Question: Typically, the scrollView's content view is a rectangle. But I would like to implement that is not a rectangle.... For example....

The yellow, Grid 6 is the current position...Here is the example flow:
1. User swipe to left. (cannot scroll to left) Current: 6.
2. User swipe to right. (scroll to right) Current: 7.
3. User swipe to down. (scroll to down) Current: 8.
4. User swipe to down. (cannot scroll to down) Current: 8.
As you can see, the Content view of the scrollView is not rectangle. Any ideas on how to implement it? Thanks.
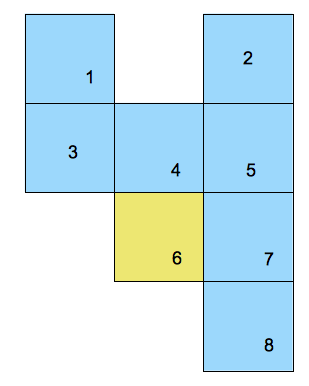
Answer: This is an interesting idea to implement. I can think of a few approaches that might work. I tried out one, and you can find my implementation in <URL>. Download it and try it out for yourself.
My approach is to use a normal 'UIScrollView', and constrain its 'contentOffset' in the delegate's 'scrollViewDidScroll:' method (and a few other delegate methods).
### Preliminaries
First, we're going to need a constant for the page size:
'''
static const CGSize kPageSize = { 200, 300 };
'''
And we're going to need a data structure to hold the current x/y position in the grid of pages:
'''
typedef struct {
int x;
int y;
} MapPosition;
'''
We need to declare that our view controller conforms to the 'UIScrollViewDelegate' protocol:
'''
@interface ViewController () <UIScrollViewDelegate>
@end
'''
And we're going to need instance variables to hold the grid (map) of pages, the current position in that grid, and the scroll view:
'''
@implementation ViewController {
NSArray *map_;
MapPosition mapPosition_;
UIScrollView *scrollView_;
}
'''
### Initializing the map
My map is just an array of arrays, with a string name for each accessible page and '[NSNull null]' at inaccessible grid positions. I'll initialize the map from my view controller's init method:
'''
- (id)initWithNibName:(NSString *)nibNameOrNil bundle:(NSBundle *)nibBundleOrNil {
if (self = [super initWithNibName:nibNameOrNil bundle:nibBundleOrNil]) {
[self initMap];
}
return self;
}
- (void)initMap {
NSNull *null = [NSNull null];
map_ = @[
@[ @"1", null, @"2"],
@[ @"3", @"4", @"5" ],
@[ null, @"6", @"7" ],
@[ null, null, @"8" ],
];
mapPosition_ = (MapPosition){ 0, 0 };
}
'''
### Setting up the view hierarchy
My view hierarchy will look like this:
- - - - - - -
Normally I'd set up some of my views in a xib, but since it's hard to show xibs in a stackoverflow answer, I'll do it all in code. So in my 'loadView' method, I first set up a "content view" that will live inside the scroll view. The content view will contain a subviews for each page:
'''
- (void)loadView {
UIView *contentView = [[UIView alloc] initWithFrame:CGRectMake(0, 0, [map_[0] count] * kPageSize.width, map_.count * kPageSize.height)];
contentView.backgroundColor = [UIColor colorWithHue:0.1 saturation:0.1 brightness:0.9 alpha:1];
[self addPageViewsToContentView:contentView];
'''
Then I'll create my scroll view:
'''
scrollView_ = [[UIScrollView alloc] initWithFrame:CGRectMake(0, 0, kPageSize.width, kPageSize.height)];
scrollView_.delegate = self;
scrollView_.bounces = NO;
scrollView_.autoresizingMask = (UIViewAutoresizingFlexibleLeftMargin
| UIViewAutoresizingFlexibleRightMargin
| UIViewAutoresizingFlexibleTopMargin
| UIViewAutoresizingFlexibleBottomMargin);
'''
I add the content view as a subview of the scroll view and set up the scroll view's content size and offset:
'''
scrollView_.contentSize = contentView.frame.size;
[scrollView_ addSubview:contentView];
scrollView_.contentOffset = [self contentOffsetForCurrentMapPosition];
'''
Finally, I create my top-level view and give it the scroll view as a subview:
'''
UIView *myView = [[UIView alloc] initWithFrame:scrollView_.frame];
[myView addSubview:scrollView_];
myView.backgroundColor = [UIColor colorWithWhite:0.95 alpha:1];
self.view = myView;
}
'''
Here's how I compute the scroll view's content offset for the current map position, and for any map position:
'''
- (CGPoint)contentOffsetForCurrentMapPosition {
return [self contentOffsetForMapPosition:mapPosition_];
}
- (CGPoint)contentOffsetForMapPosition:(MapPosition)position {
return CGPointMake(position.x * kPageSize.width, position.y * kPageSize.height);
}
'''
To create subviews of the content view for each accessible page, I loop over the map:
'''
- (void)addPageViewsToContentView:(UIView *)contentView {
for (int y = 0, yMax = map_.count; y < yMax; ++y) {
NSArray *mapRow = map_[y];
for (int x = 0, xMax = mapRow.count; x < xMax; ++x) {
id page = mapRow[x];
if (![page isKindOfClass:[NSNull class]]) {
[self addPageViewForPage:page x:x y:y toContentView:contentView];
}
}
}
}
'''
And here's how I create each page view:
'''
- (void)addPageViewForPage:(NSString *)page x:(int)x y:(int)y toContentView:(UIView *)contentView {
UILabel *label = [[UILabel alloc] initWithFrame:CGRectInset(CGRectMake(x * kPageSize.width, y * kPageSize.height, kPageSize.width, kPageSize.height), 10, 10)];
label.text = page;
label.textAlignment = NSTextAlignmentCenter;
label.layer.shadowOffset = CGSizeMake(0, 2);
label.layer.shadowRadius = 2;
label.layer.shadowOpacity = 0.3;
label.layer.shadowPath = [UIBezierPath bezierPathWithRect:label.bounds].CGPath;
label.clipsToBounds = NO;
[contentView addSubview:label];
}
'''
### Constraining the scroll view's contentOffset
As the user moves his finger around, I want to prevent the scroll view from showing an area of its content that doesn't contain a page. Whenever the scroll view scrolls (by updating its 'contentOffset'), it sends 'scrollViewDidScroll:' to its delegate, so I can implement 'scrollViewDidScroll:' to reset the 'contentOffset' if it goes out of bounds:
'''
- (void)scrollViewDidScroll:(UIScrollView *)scrollView {
CGPoint contentOffset = scrollView_.contentOffset;
'''
First, I want to constrain 'contentOffset' so the user can only scroll horizontally or vertically, not diagonally:
'''
CGPoint constrainedContentOffset = [self contentOffsetByConstrainingMovementToOneDimension:contentOffset];
'''
Next, I want to constrain 'contentOffset' so that it only shows parts of the scroll view that contain pages:
'''
constrainedContentOffset = [self contentOffsetByConstrainingToAccessiblePoint:constrainedContentOffset];
'''
If my constraints modified 'contentOffset', I need to tell the scroll view about it:
'''
if (!CGPointEqualToPoint(contentOffset, constrainedContentOffset)) {
scrollView_.contentOffset = constrainedContentOffset;
}
'''
Finally, I update my idea of the current map position based on the (constrained) 'contentOffset':
'''
mapPosition_ = [self mapPositionForContentOffset:constrainedContentOffset];
}
'''
Here's how I compute the map position for a given 'contentOffset':
'''
- (MapPosition)mapPositionForContentOffset:(CGPoint)contentOffset {
return (MapPosition){ roundf(contentOffset.x / kPageSize.width),
roundf(contentOffset.y / kPageSize.height) };
}
'''
Here's how I constrain the movement to just horizontal or vertical and prevent diagonal movement:
'''
- (CGPoint)contentOffsetByConstrainingMovementToOneDimension:(CGPoint)contentOffset {
CGPoint baseContentOffset = [self contentOffsetForCurrentMapPosition];
CGFloat dx = contentOffset.x - baseContentOffset.x;
CGFloat dy = contentOffset.y - baseContentOffset.y;
if (fabsf(dx) < fabsf(dy)) {
contentOffset.x = baseContentOffset.x;
} else {
contentOffset.y = baseContentOffset.y;
}
return contentOffset;
}
'''
Here's how I constrain 'contentOffset' to only go where there are pages:
'''
- (CGPoint)contentOffsetByConstrainingToAccessiblePoint:(CGPoint)contentOffset {
return [self isAccessiblePoint:contentOffset]
? contentOffset
: [self contentOffsetForCurrentMapPosition];
}
'''
Deciding whether a point is accessible turns out to be the tricky bit. It's not enough to just round the point's coordinates to the nearest potential page center and see if that rounded point represents an actual page. That would, for example, let the user drag left/scroll right from page 1, revealing the empty space between pages 1 and 2, until page 1 is half off the screen. We need to round the point down up to potential page centers, and see if both rounded points represent valid pages. Here's how:
'''
- (BOOL)isAccessiblePoint:(CGPoint)point {
CGFloat x = point.x / kPageSize.width;
CGFloat y = point.y / kPageSize.height;
return [self isAccessibleMapPosition:(MapPosition){ floorf(x), floorf(y) }]
&& [self isAccessibleMapPosition:(MapPosition){ ceilf(x), ceilf(y) }];
}
'''
Checking whether a map position is accessible means checking that it's in the bounds of the grid and that there's actually a page at that position:
'''
- (BOOL)isAccessibleMapPosition:(MapPosition)p {
if (p.y < 0 || p.y >= map_.count)
return NO;
NSArray *mapRow = map_[p.y];
if (p.x < 0 || p.x >= mapRow.count)
return NO;
return ![mapRow[p.x] isKindOfClass:[NSNull class]];
}
'''
### Forcing the scroll view to rest at page boundaries
If you don't need to force the scroll view to rest at page boundaries, you can skip the rest of this. Everything I described above will work without the rest of this.
I tried setting 'pagingEnabled' on the scroll view to force it to come to rest at page boundaries, but it didn't work reliably, so I have to enforce it by implementing more delegate methods.
We'll need a couple of utility functions. The first function just takes a 'CGFloat' and returns 1 if it's positive and -1 otherwise:
'''
static int sign(CGFloat value) {
return value > 0 ? 1 : -1;
}
'''
The second function takes a velocity. It returns 0 if the absolute value of the velocity is below a threshold. Otherwise, it returns the sign of the velocity:
'''
static int directionForVelocity(CGFloat velocity) {
static const CGFloat kVelocityThreshold = 0.1;
return fabsf(velocity) < kVelocityThreshold ? 0 : sign(velocity);
}
'''
Now I can implement one of the delegate methods that the scroll view calls when the user stops dragging. In this method, I set the 'targetContentOffset' of the scroll view to the nearest page boundary in the direction that the user was scrolling:
'''
- (void)scrollViewWillEndDragging:(UIScrollView *)scrollView withVelocity:(CGPoint)velocity targetContentOffset:(inout CGPoint *)targetContentOffset {
if (fabsf(velocity.x) > fabsf(velocity.y)) {
*targetContentOffset = [self contentOffsetForPageInHorizontalDirection:directionForVelocity(velocity.x)];
} else {
*targetContentOffset = [self contentOffsetForPageInVerticalDirection:directionForVelocity(velocity.y)];
}
}
'''
Here's how I find the nearest page boundary in a horizontal direction. It relies on the 'isAccessibleMapPosition:' method, which I already defined earlier for use by 'scrollViewDidScroll:':
'''
- (CGPoint)contentOffsetForPageInHorizontalDirection:(int)direction {
MapPosition newPosition = (MapPosition){ mapPosition_.x + direction, mapPosition_.y };
return [self isAccessibleMapPosition:newPosition] ? [self contentOffsetForMapPosition:newPosition] : [self contentOffsetForCurrentMapPosition];
}
'''
And here's how I find the nearest page boundary in a vertical direction:
'''
- (CGPoint)contentOffsetForPageInVerticalDirection:(int)direction {
MapPosition newPosition = (MapPosition){ mapPosition_.x, mapPosition_.y + direction };
return [self isAccessibleMapPosition:newPosition] ? [self contentOffsetForMapPosition:newPosition] : [self contentOffsetForCurrentMapPosition];
}
'''
I discovered in testing that setting 'targetContentOffset' did not reliably force the scroll view to come to rest on a page boundary. For example, in the iOS 5 simulator, I could drag right/scroll left from page 5, stopping halfway to page 4, and even though I was setting 'targetContentOffset' to page 4's boundary, the scroll view would just stop scrolling with the 4/5 boundary in the middle of the screen.
To work around this bug, we have to implement two more 'UIScrollViewDelegate' methods. This one is called when the touch ends:
'''
- (void)scrollViewDidEndDragging:(UIScrollView *)scrollView willDecelerate:(BOOL)decelerate {
if (!decelerate) {
[scrollView_ setContentOffset:[self contentOffsetForCurrentMapPosition] animated:YES];
}
}
'''
And this one is called when the scroll view stops decelerating:
'''
- (void)scrollViewDidEndDecelerating:(UIScrollView *)scrollView {
CGPoint goodContentOffset = [self contentOffsetForCurrentMapPosition];
if (!CGPointEqualToPoint(scrollView_.contentOffset, goodContentOffset)) {
[scrollView_ setContentOffset:goodContentOffset animated:YES];
}
}
'''
### The End
As I said at the beginning, you can download my test implementation from <URL> and try it out for yourself.
That's all, folks!